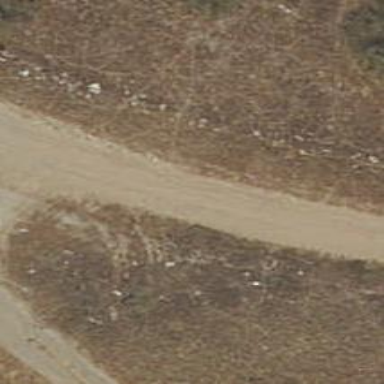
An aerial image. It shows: Dirt track with grade 4 track type.